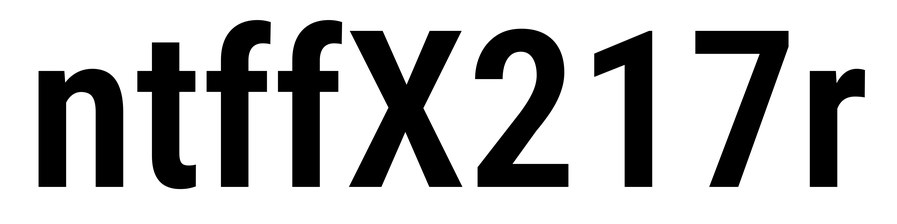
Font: Roboto_Condensed_SemiBold